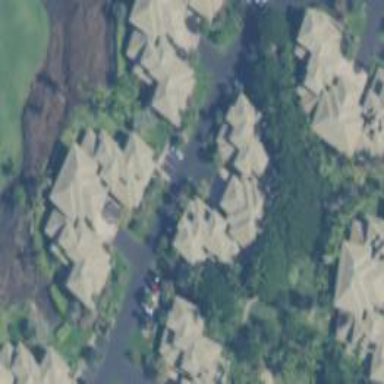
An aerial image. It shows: Residential building.